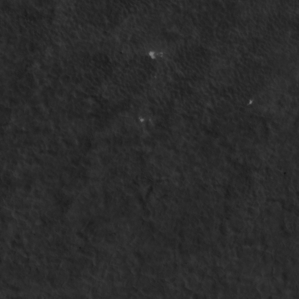
Label: non_frost